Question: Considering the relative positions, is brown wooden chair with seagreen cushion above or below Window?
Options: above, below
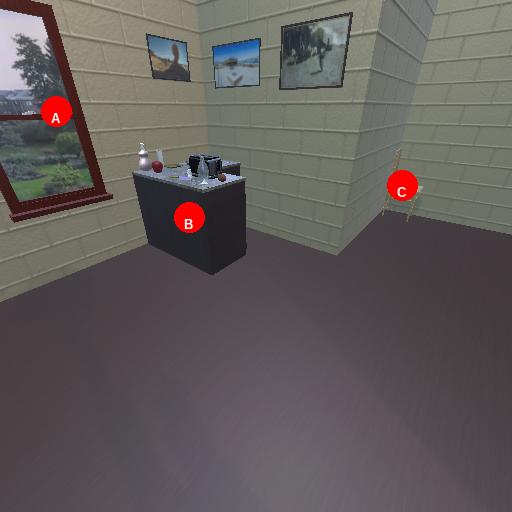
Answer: above